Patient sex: F
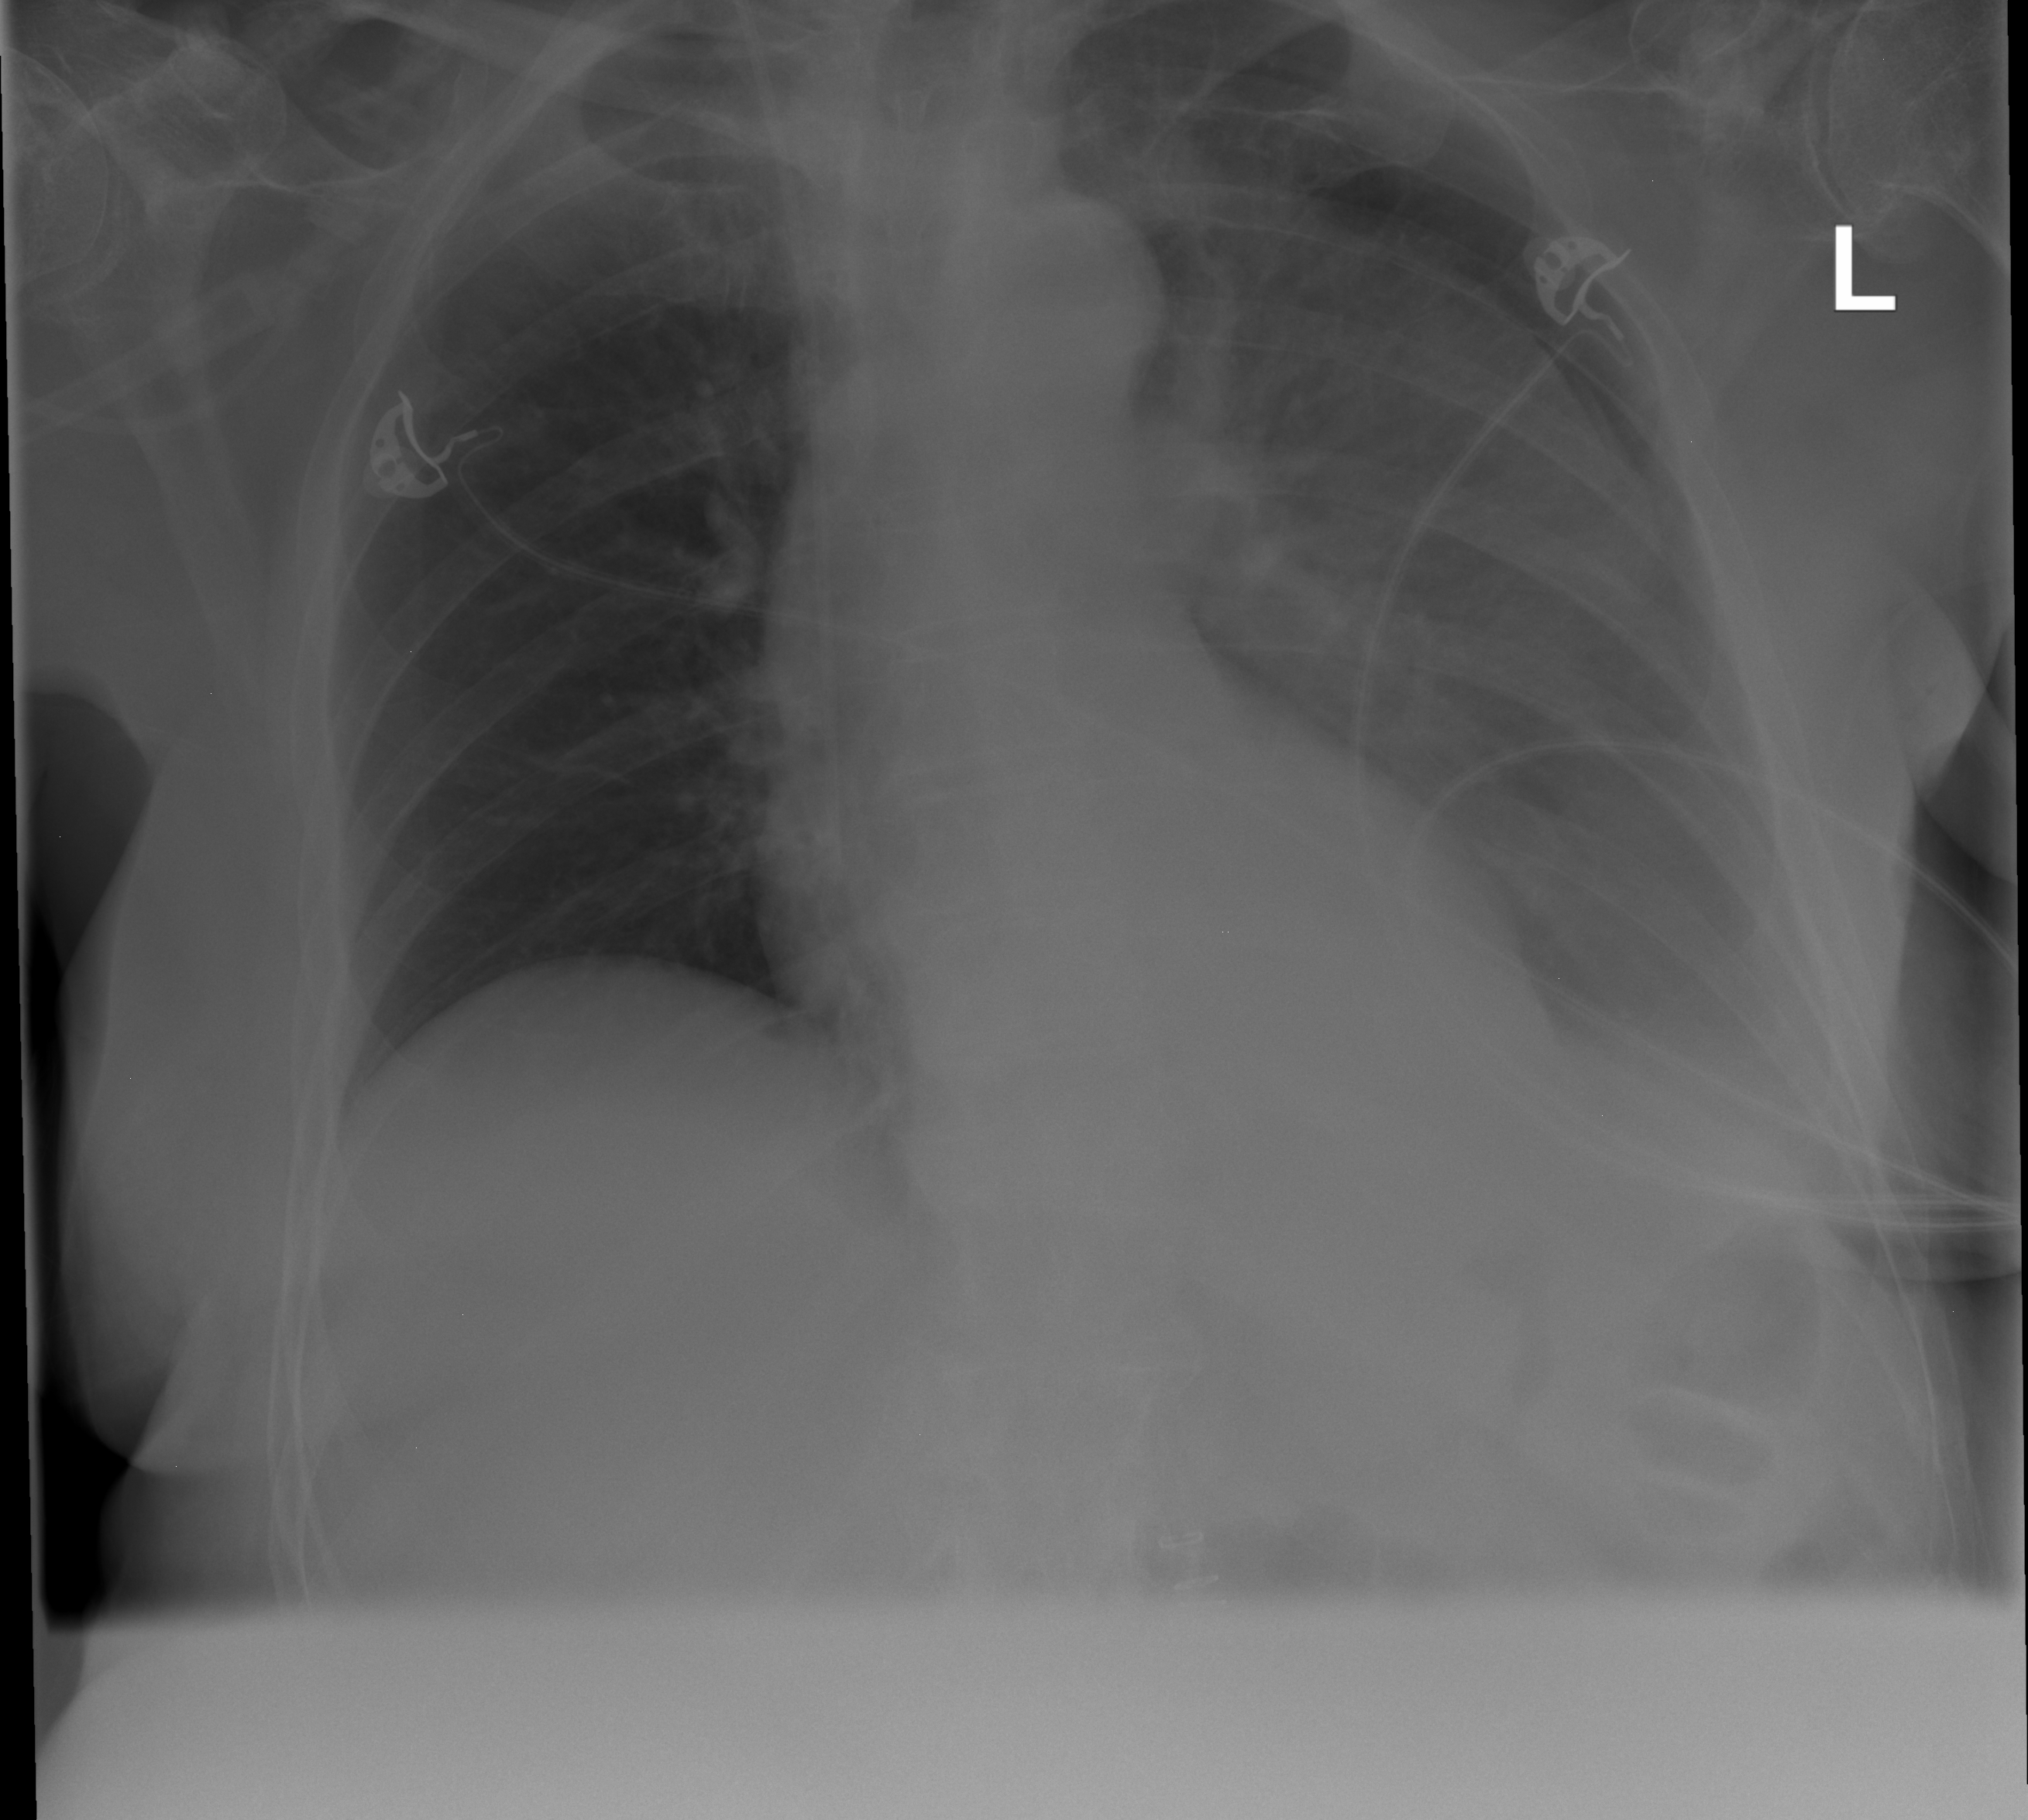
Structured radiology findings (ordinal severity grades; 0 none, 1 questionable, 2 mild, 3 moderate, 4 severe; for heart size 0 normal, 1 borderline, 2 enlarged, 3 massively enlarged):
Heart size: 0
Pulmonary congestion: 0
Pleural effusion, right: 0
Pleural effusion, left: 2
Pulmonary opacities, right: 0
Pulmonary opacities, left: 0
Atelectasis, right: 0
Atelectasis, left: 0